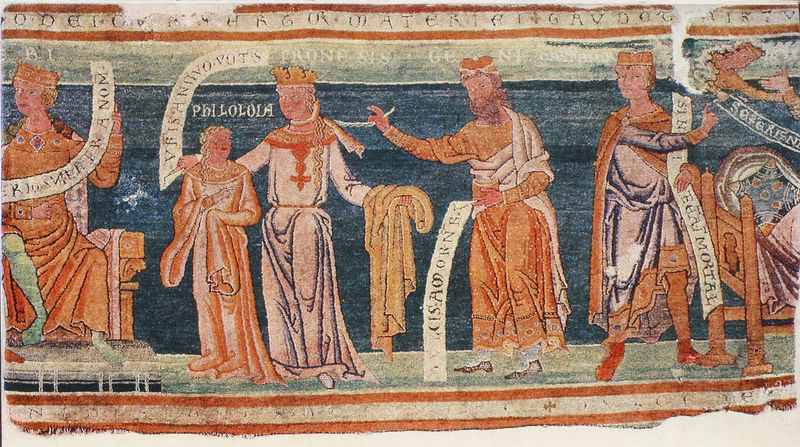
Titel: Quedlinburger Knüpfteppich
Institution: Quedlinburg, Domschatz
Schlagwörter: frau, teppich, wand, thron, wandteppich, kreuz, könige